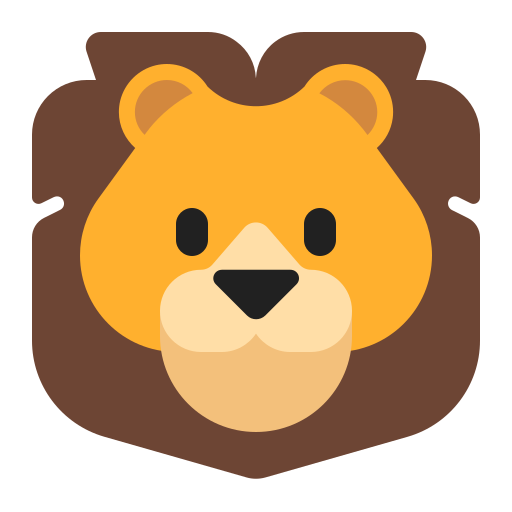
lion flat